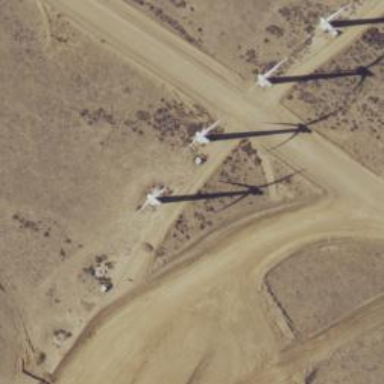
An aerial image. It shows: Wind power generator employing wind turbines.